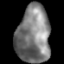
Tissue: lung
Cell type: Myeloid cells
Senescence score: 0.1583
Nuclear area (px): 1876
Mean DAPI intensity: 125.409